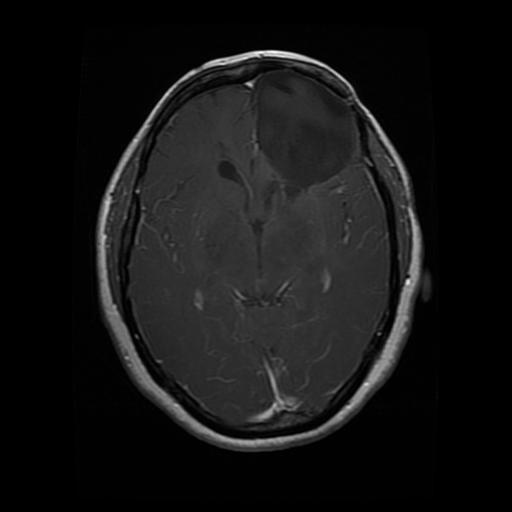
Label: glioma